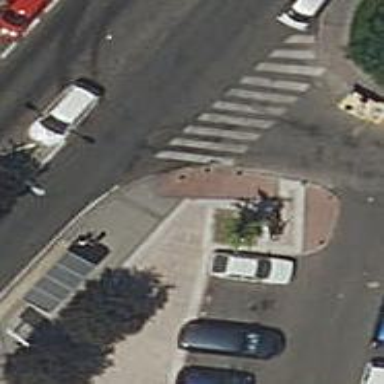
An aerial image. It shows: Sidewalk.